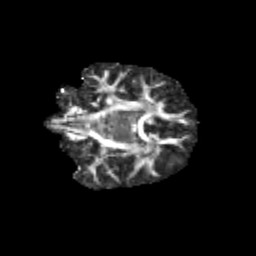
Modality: FA
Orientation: coronal
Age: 9
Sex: male
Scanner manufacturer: siemens
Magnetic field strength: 3 T
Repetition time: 3.8 s
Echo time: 0.07 s